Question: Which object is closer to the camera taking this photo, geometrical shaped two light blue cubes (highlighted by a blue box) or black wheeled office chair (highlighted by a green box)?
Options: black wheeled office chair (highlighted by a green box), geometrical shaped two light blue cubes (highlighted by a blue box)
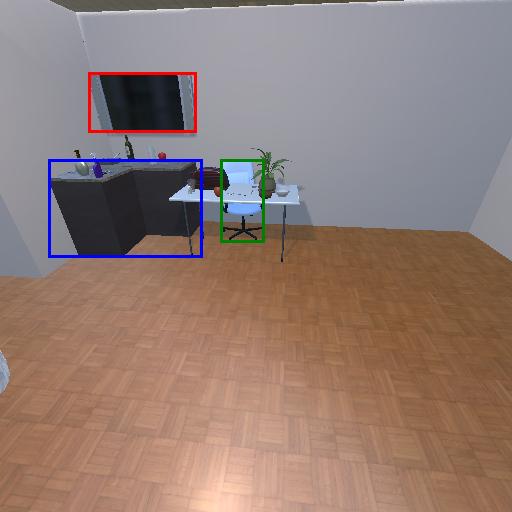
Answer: black wheeled office chair (highlighted by a green box)